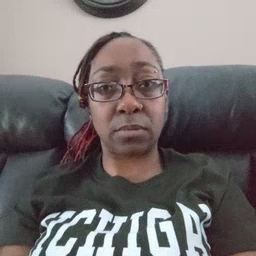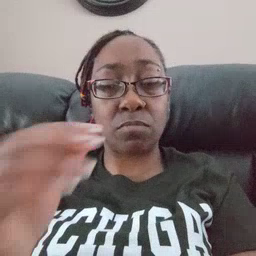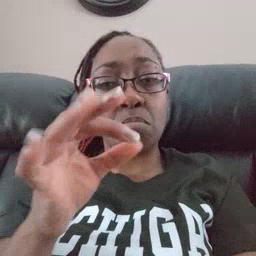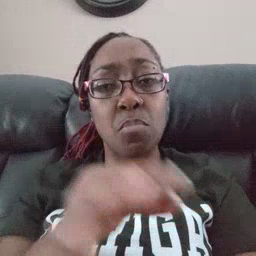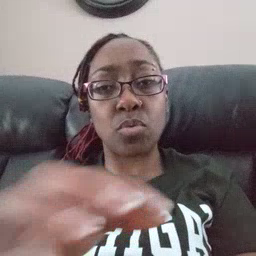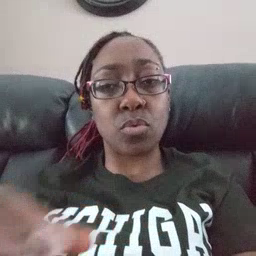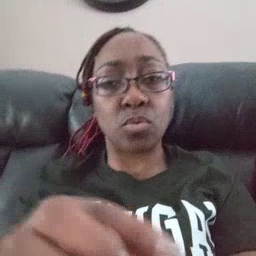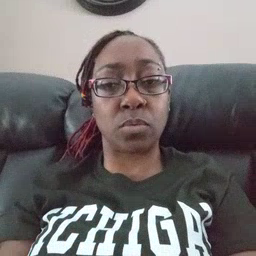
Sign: puzzle